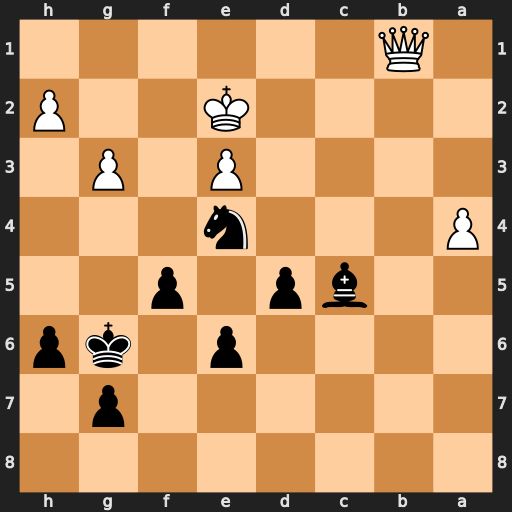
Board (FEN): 8/6p1/4p1kp/2bp1p2/P3n3/4P1P1/4K2P/1Q6
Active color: b
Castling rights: -
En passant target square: -
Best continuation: Nc3+ Kf3 Nxb1